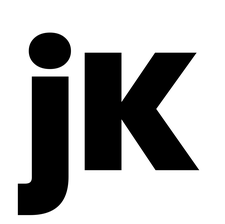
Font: Poppins-Black